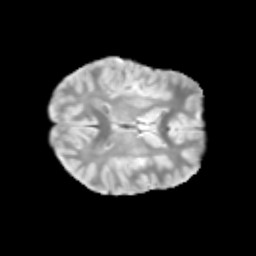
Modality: T2w
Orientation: axial
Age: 9
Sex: male
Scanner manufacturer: siemens
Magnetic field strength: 3 T
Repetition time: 3.8 s
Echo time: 0.07 s